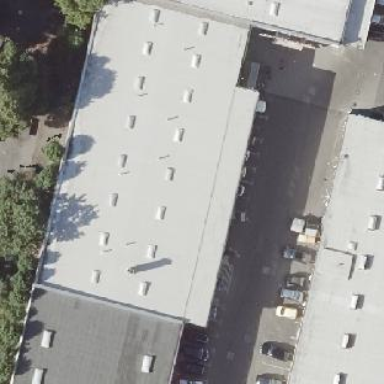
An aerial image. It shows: Building with flat roof.